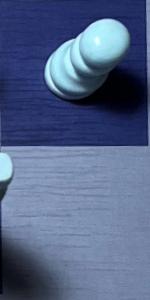
Label: Empty